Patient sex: M
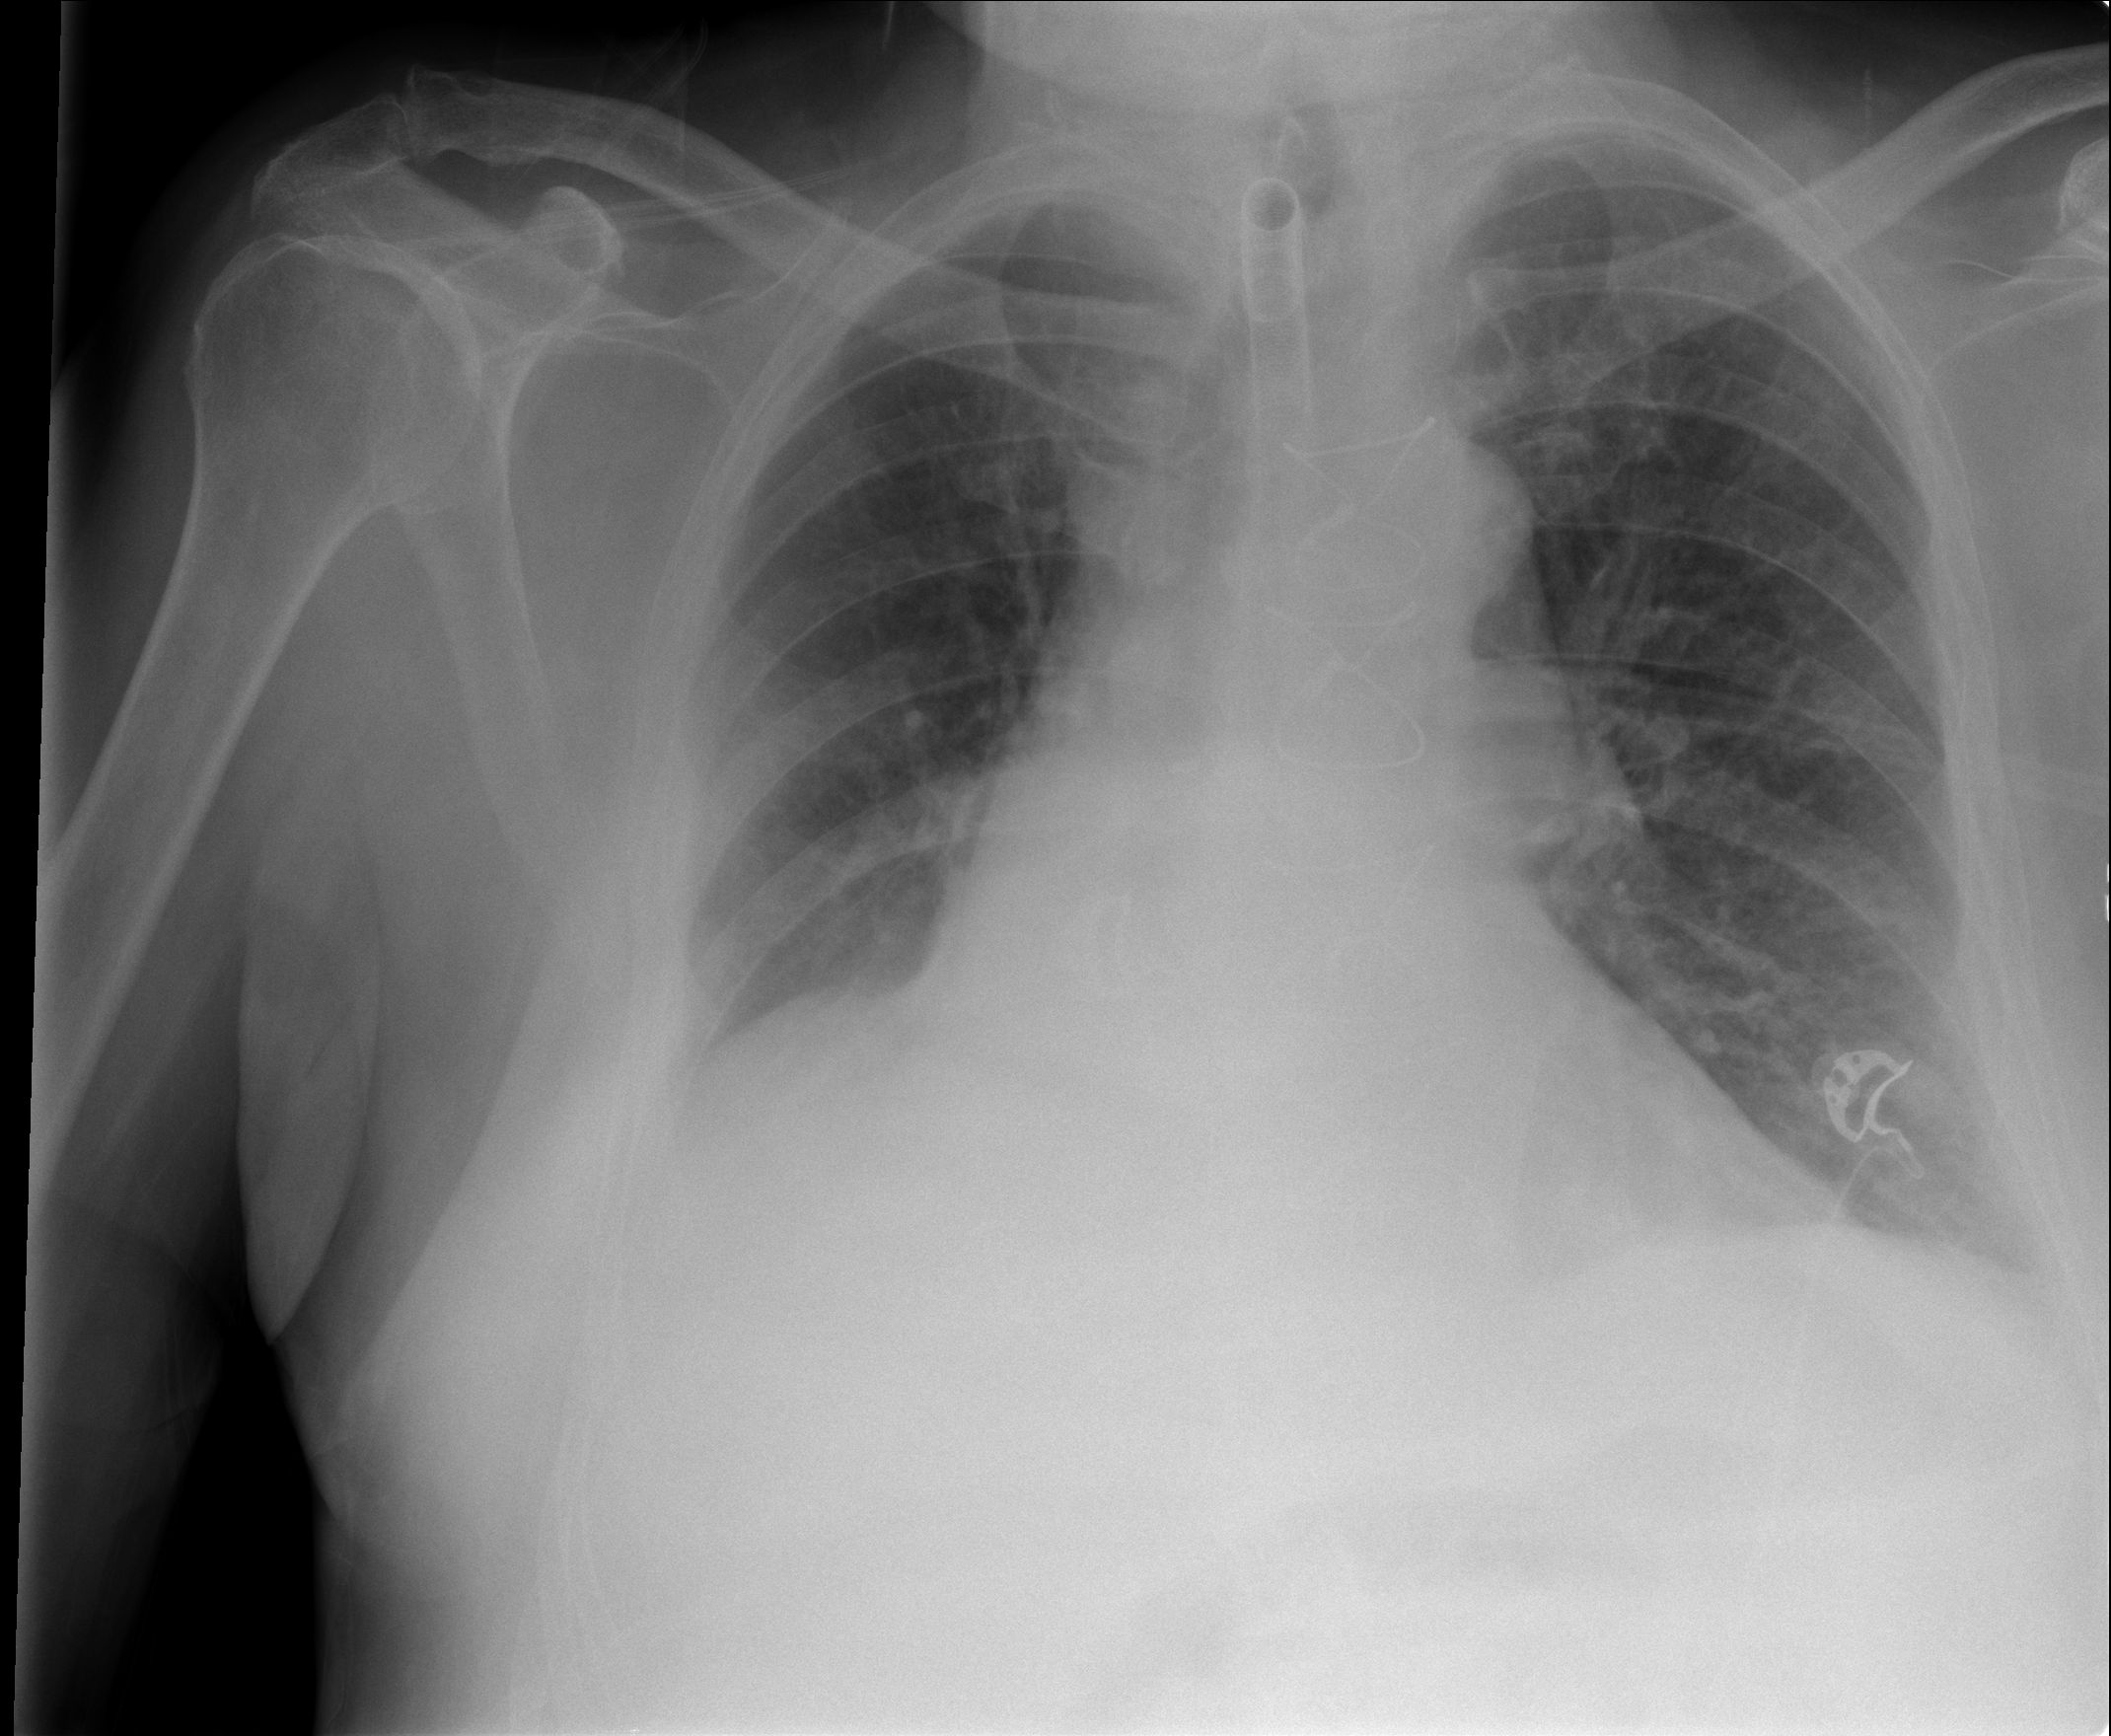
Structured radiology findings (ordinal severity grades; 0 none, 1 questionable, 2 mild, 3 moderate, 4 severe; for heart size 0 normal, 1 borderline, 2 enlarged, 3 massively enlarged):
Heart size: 2
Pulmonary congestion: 0
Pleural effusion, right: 2
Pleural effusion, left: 0
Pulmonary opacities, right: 0
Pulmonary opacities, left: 0
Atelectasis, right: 2
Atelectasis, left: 1